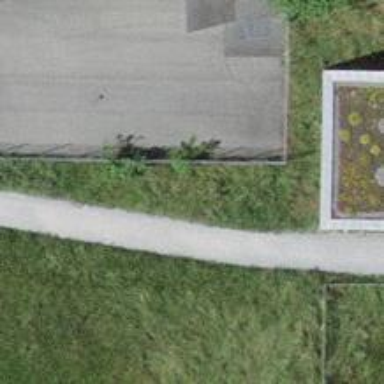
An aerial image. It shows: Footway with pebblestone surface.